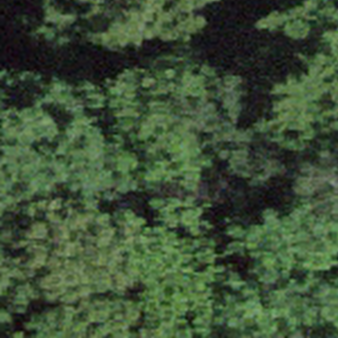
Label: other